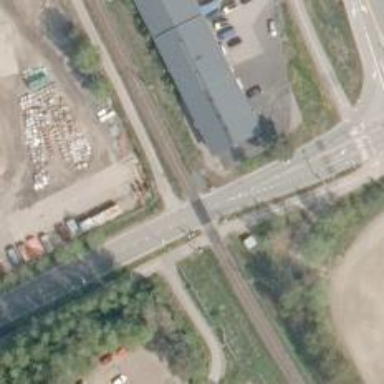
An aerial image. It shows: Railway signal.